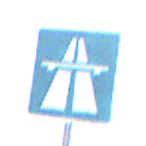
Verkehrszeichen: Autobahn
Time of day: Midday
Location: Roofed (Beach)
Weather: Overcast
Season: NotSpecified
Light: Natural